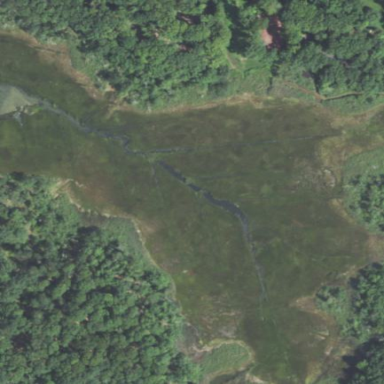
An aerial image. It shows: Beautiful wet meadow natural wetland.